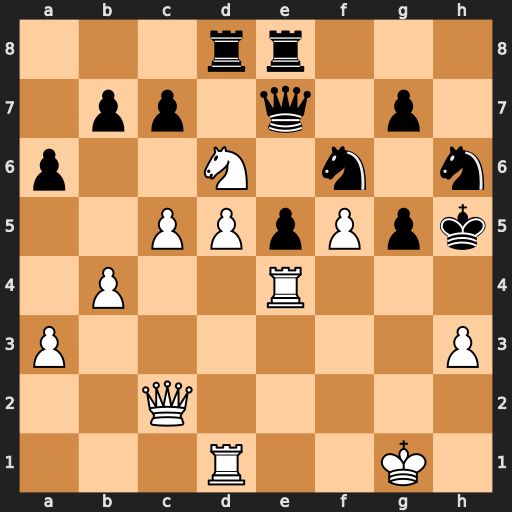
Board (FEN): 3rr3/1pp1q1p1/p2N1n1n/2PPpPpk/1P2R3/P6P/2Q5/3R2K1
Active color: w
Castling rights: -
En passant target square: -
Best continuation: Qe2+ g4 Qh2 Nxe4 hxg4+